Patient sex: M
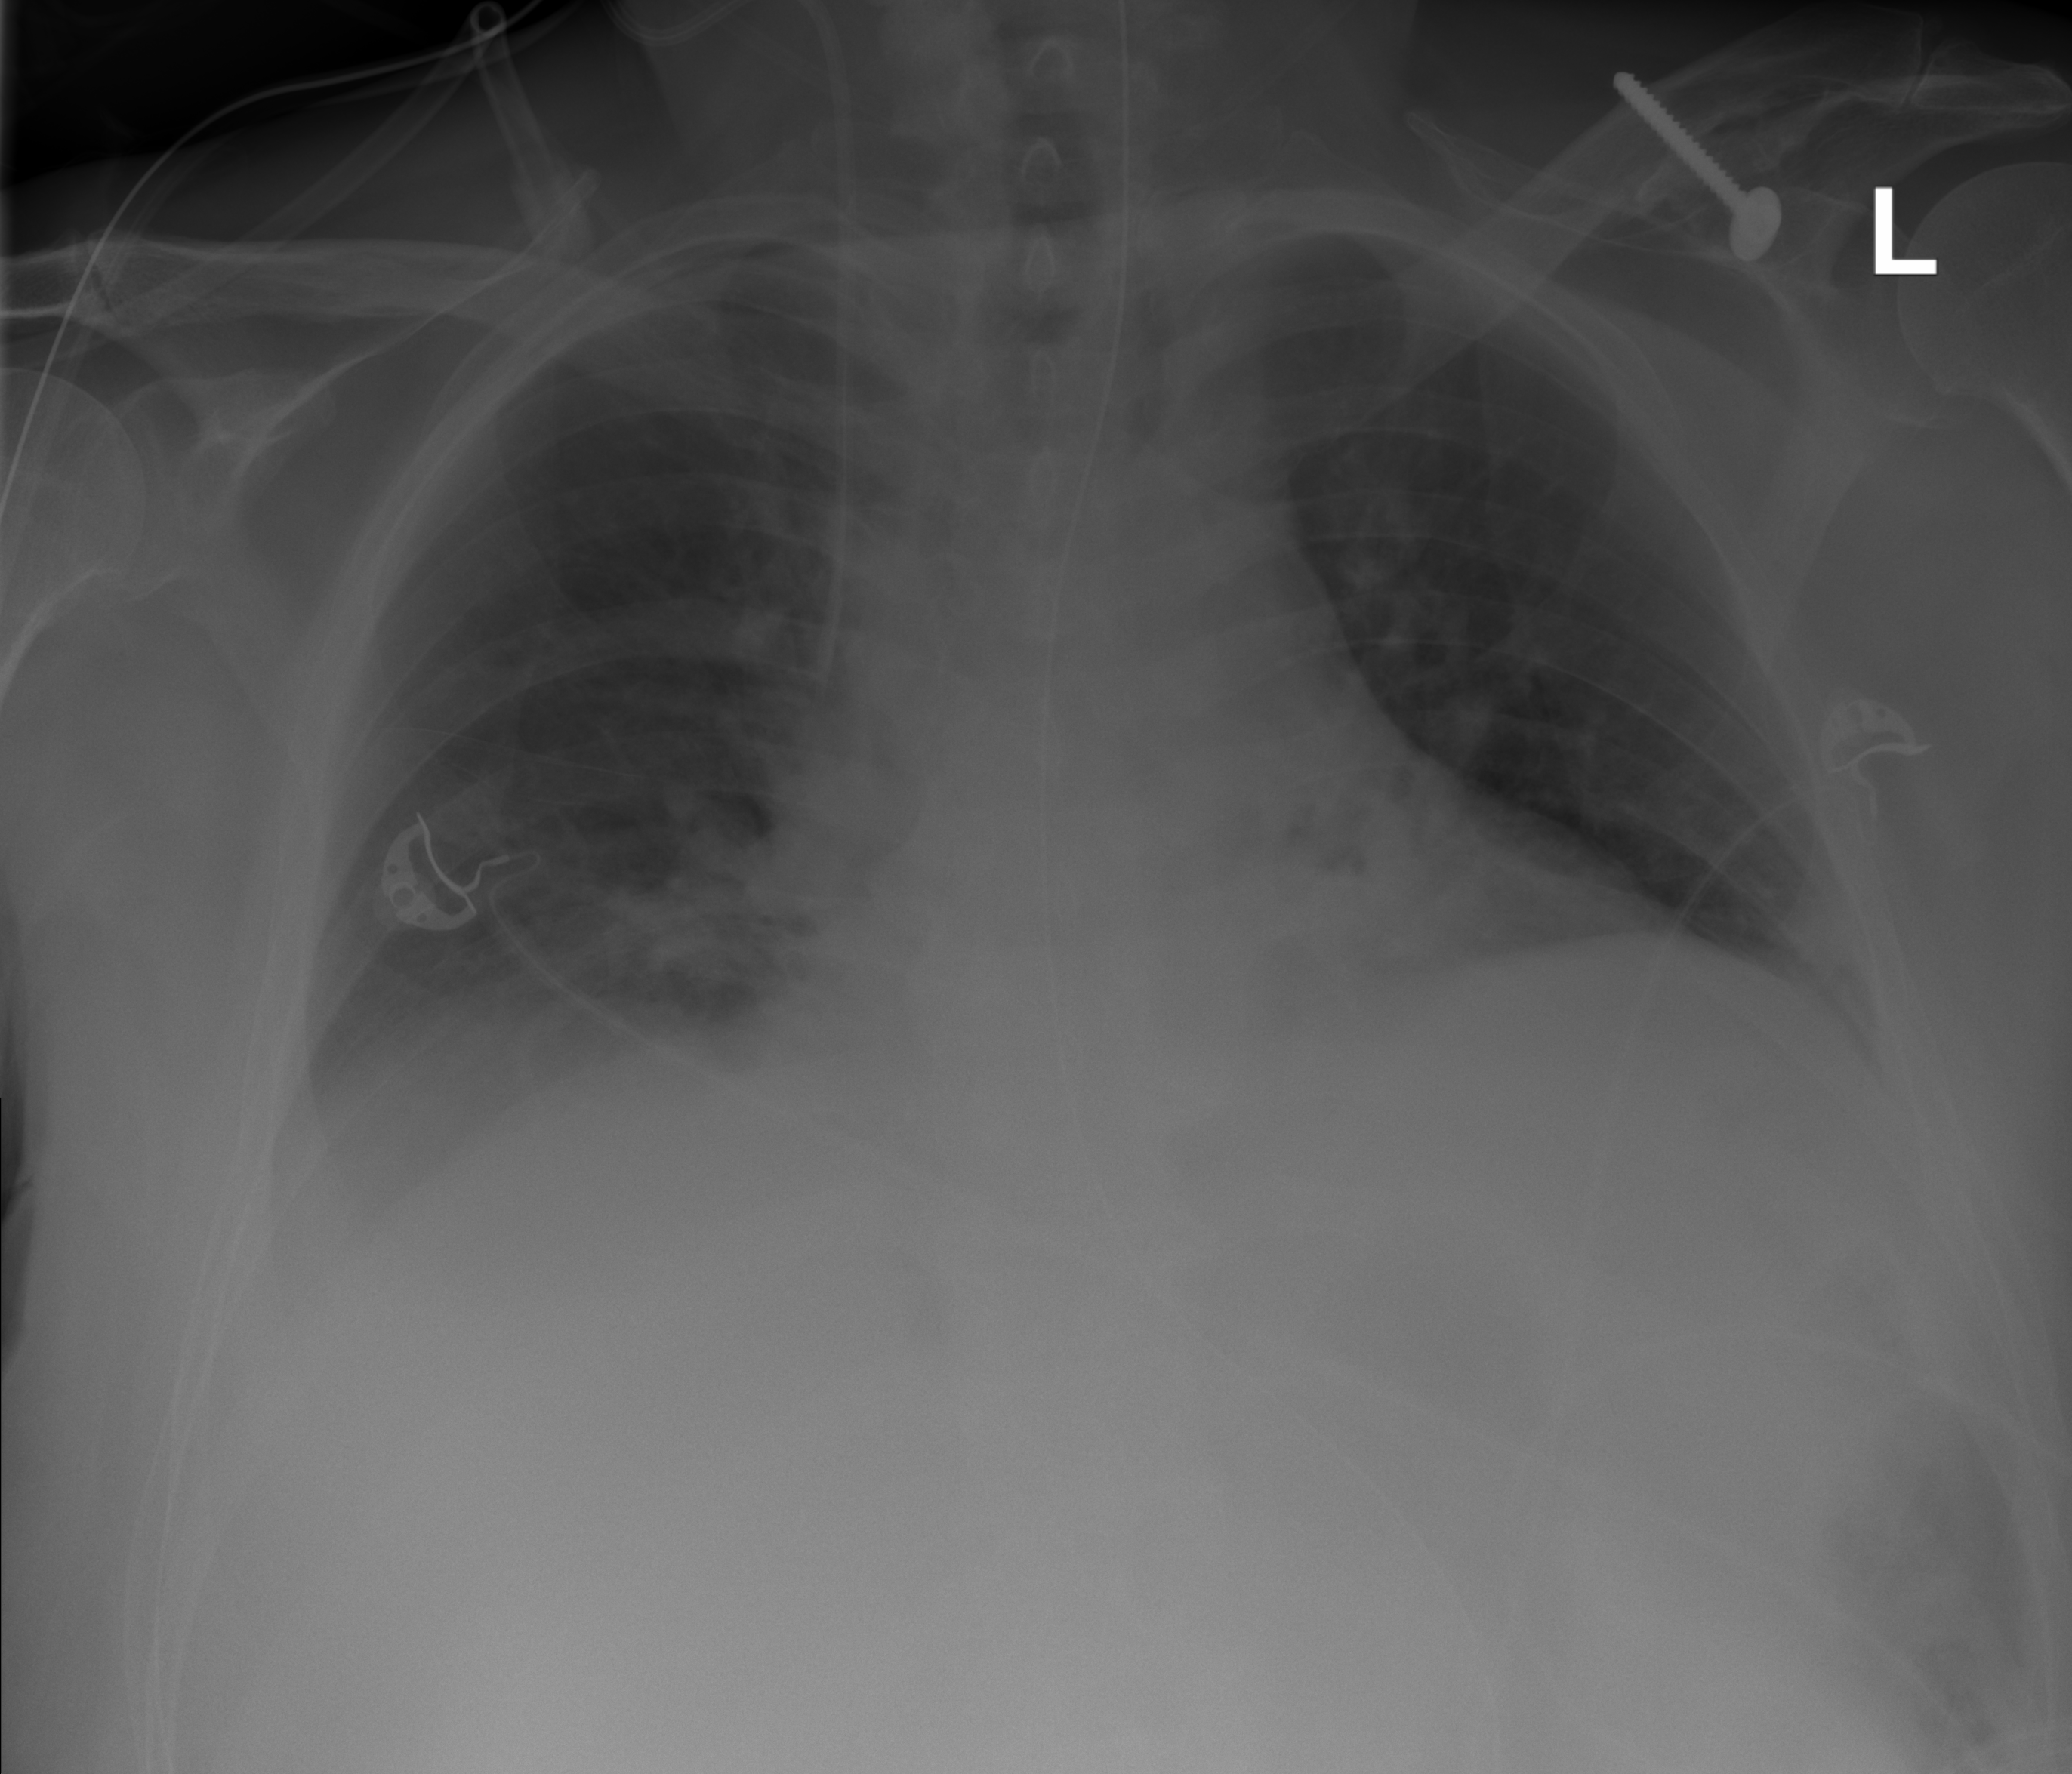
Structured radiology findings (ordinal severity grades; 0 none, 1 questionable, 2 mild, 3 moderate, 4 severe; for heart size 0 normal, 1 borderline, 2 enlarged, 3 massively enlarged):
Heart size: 0
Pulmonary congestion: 2
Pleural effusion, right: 1
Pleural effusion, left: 0
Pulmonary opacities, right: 0
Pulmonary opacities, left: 0
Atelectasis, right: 0
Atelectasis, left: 0